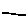
Label: line